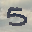
Label: 5